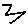
Label: zigzag